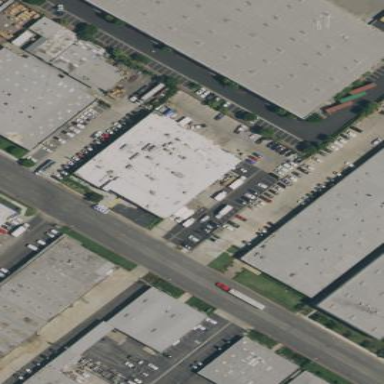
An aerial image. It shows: Industrial building.